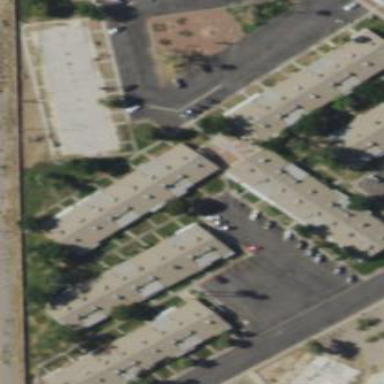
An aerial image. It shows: Image showing building with apartments.